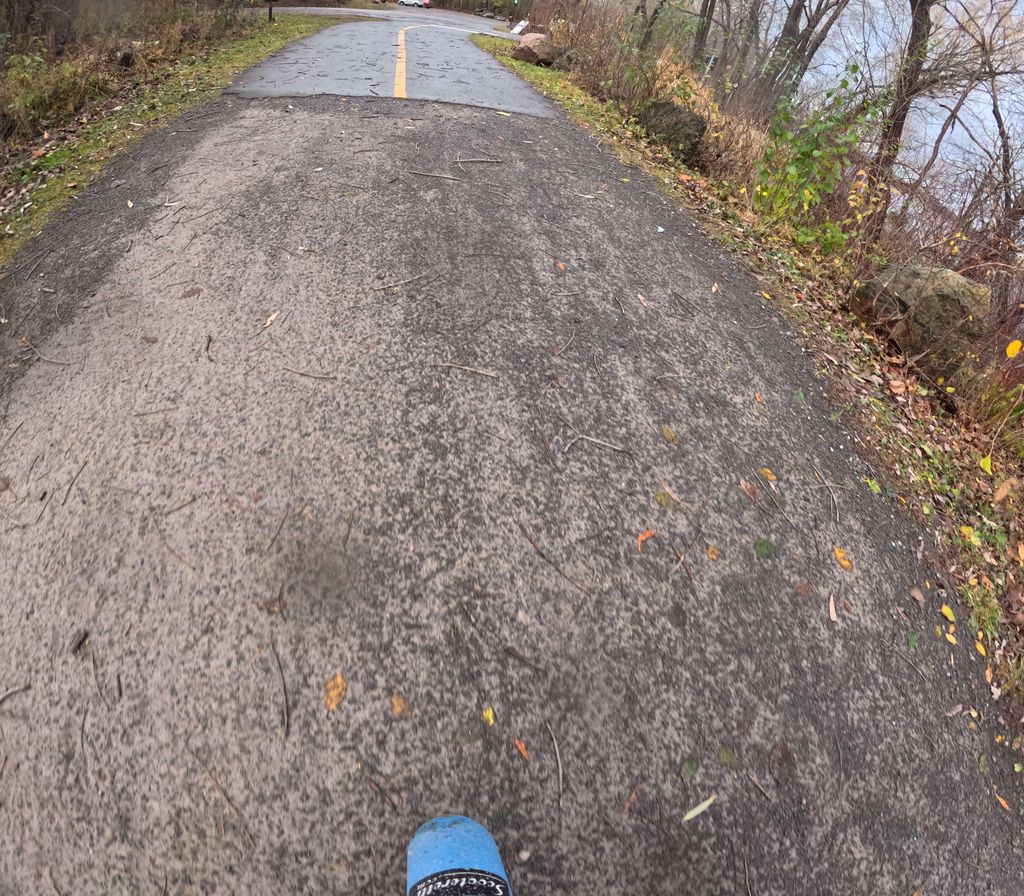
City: ottawa-gatineau